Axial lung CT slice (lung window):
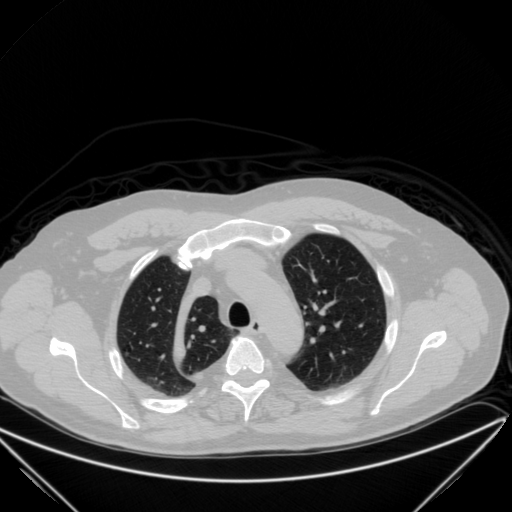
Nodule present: no